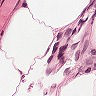
Metastatic tissue present: no